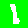
Digit: 1